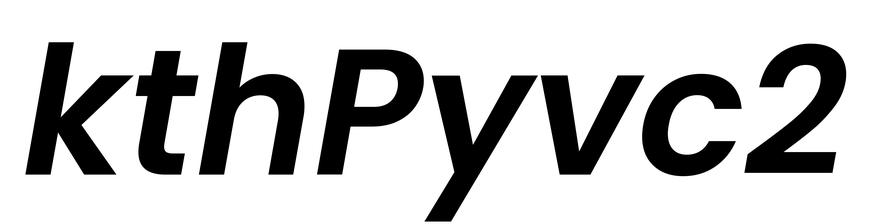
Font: Poppins-SemiBoldItalic